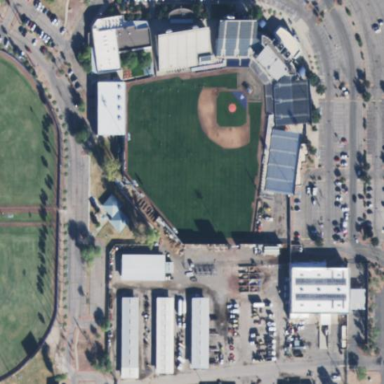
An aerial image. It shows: Baseball stadium for sports and leisure activities.